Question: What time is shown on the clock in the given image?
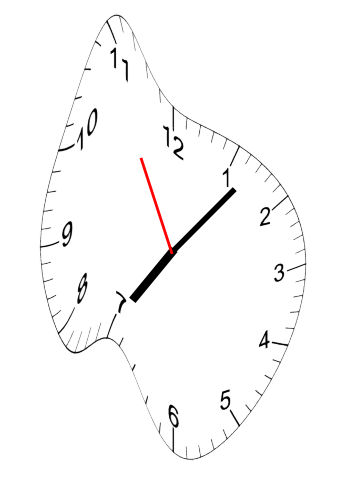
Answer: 07:06:55